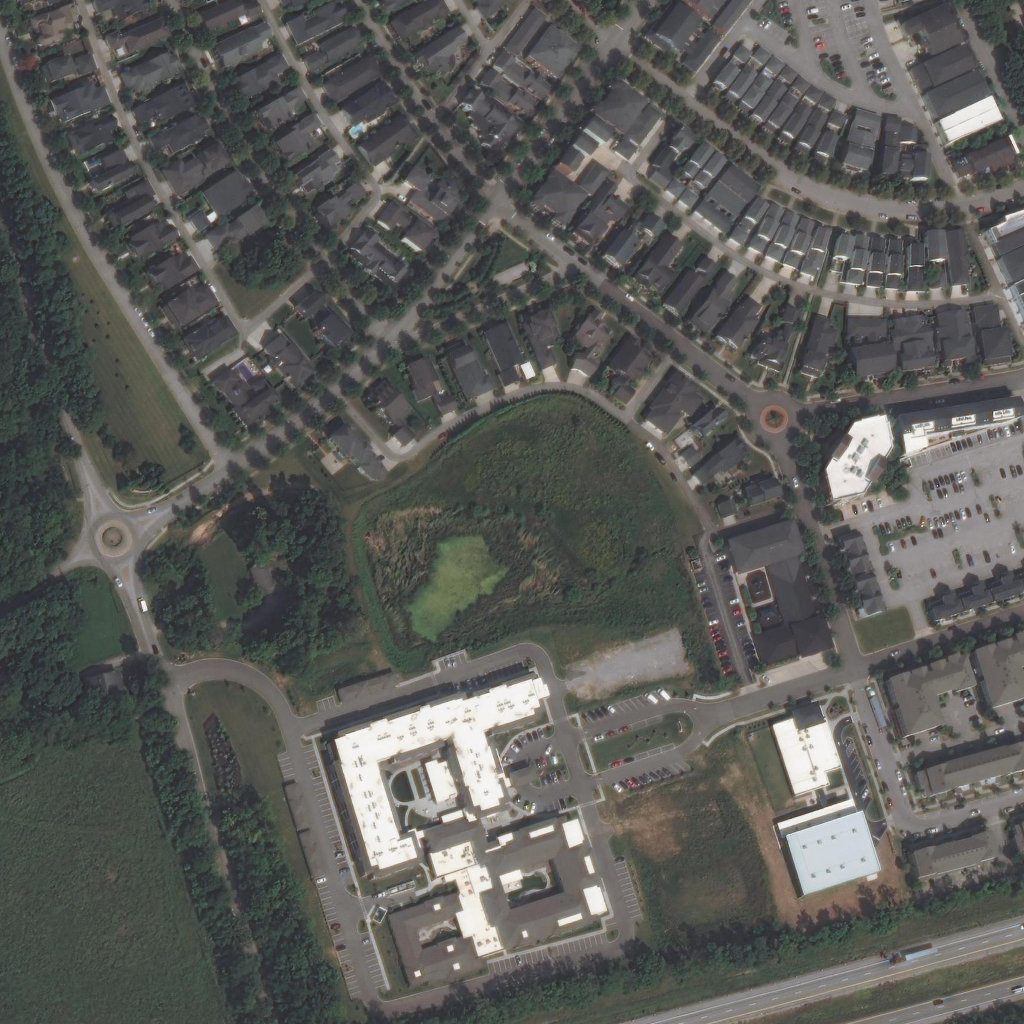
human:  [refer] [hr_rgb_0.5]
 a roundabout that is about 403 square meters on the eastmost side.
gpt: <box>[[72, 37, 78, 43, 0]]</box>